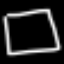
Label: square